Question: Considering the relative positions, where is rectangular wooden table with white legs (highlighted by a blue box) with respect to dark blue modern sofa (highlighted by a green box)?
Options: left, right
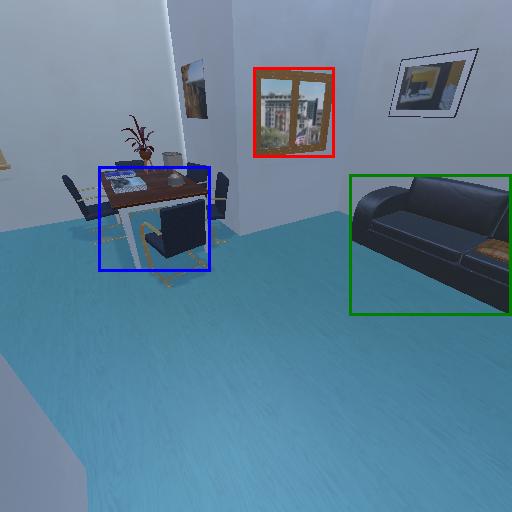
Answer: left